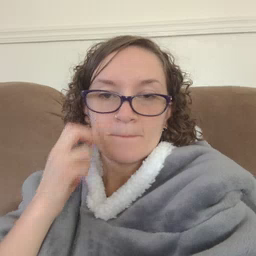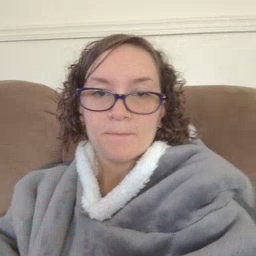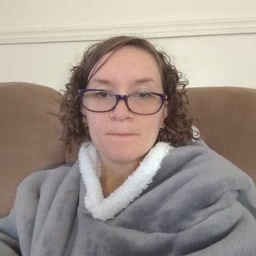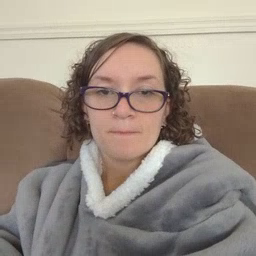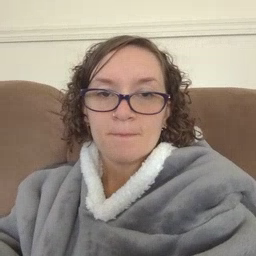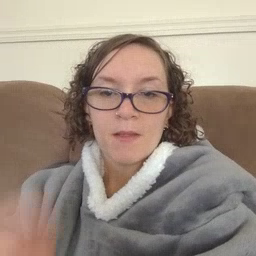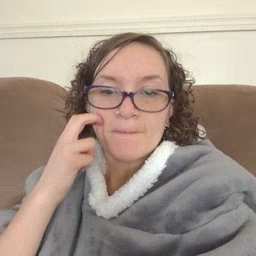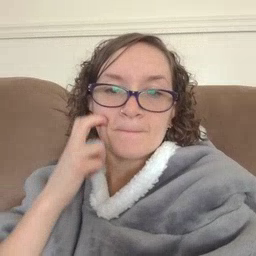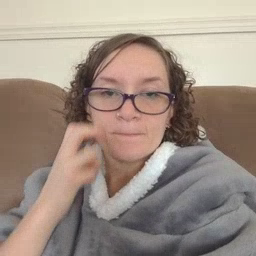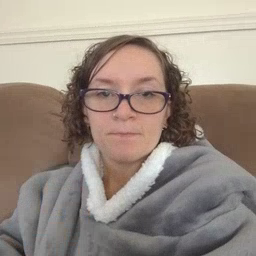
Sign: gum